七年级 · 画法几何学
如图, 射线 $A B, A C$ 被射线 $D E$ 所截, 图中的 $\angle 1$ 与 $\angle 2$ 是 ( )

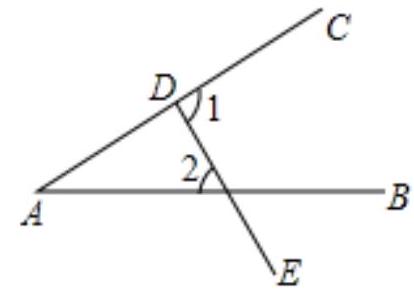
A. 内错角

B. 对顶角

C. 同位角

D. 同旁内角

答案: A
解析: 【答案】A

【解析】解：射线 $A B 、 A C$ 被直线 $D E$ 所截, 则 $\angle 1$ 与 $\angle 2$ 是内错角,

故选: $A$.

根据同位角, 内错角, 同旁内角的定义判断即可.

本题主要考查了内错角, 同位角的边构成 “ $F$ “形, 内错角的边构成 “ $Z$ “形, 同旁内角的边构成 “ $U$ ” 形.